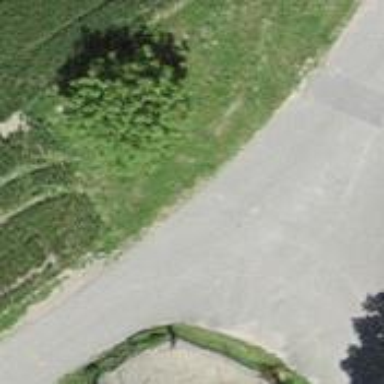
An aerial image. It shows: Well-maintained track road of grade 1.